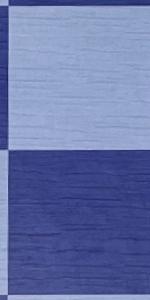
Label: Empty